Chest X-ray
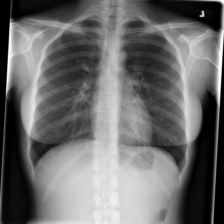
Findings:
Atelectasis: negative
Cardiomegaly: negative
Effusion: negative
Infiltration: negative
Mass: negative
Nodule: negative
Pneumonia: negative
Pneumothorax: negative
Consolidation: negative
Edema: negative
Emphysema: negative
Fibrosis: negative
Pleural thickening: negative
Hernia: negative